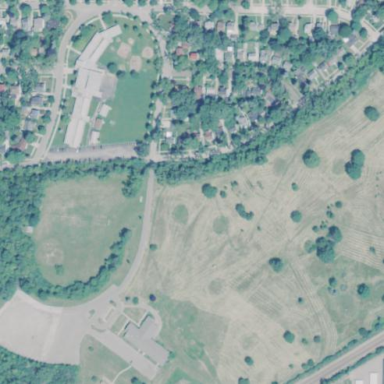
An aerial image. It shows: Golf course surrounded by greenery.